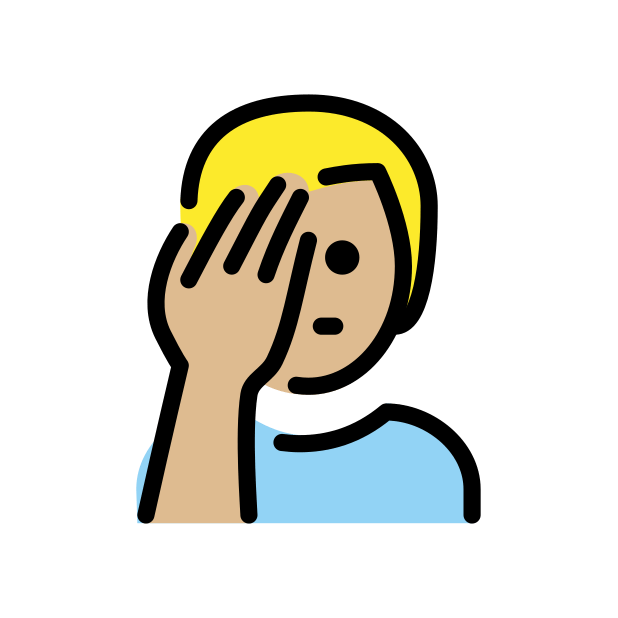
man facepalming: medium-light skin tone